Aerial crown-view tile of a tropical tree (Barro Colorado Island, Panama), acquired 20240918:
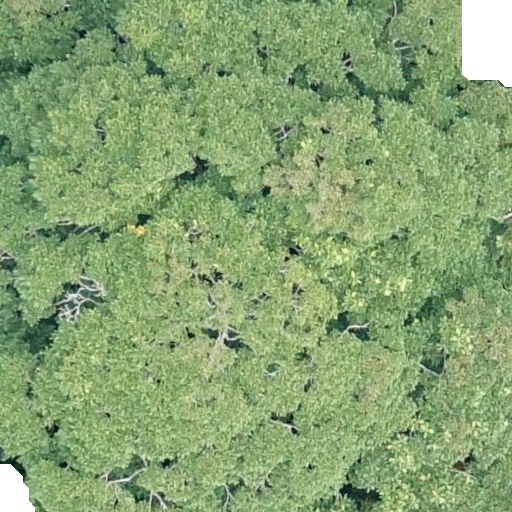
Species: Dipteryx oleifera
GBIF accepted scientific name: Dipteryx oleifera
Crown area: 648.058 m²